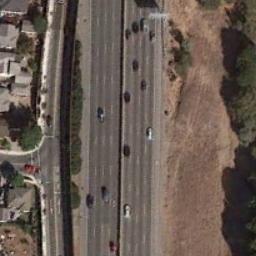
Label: freeway